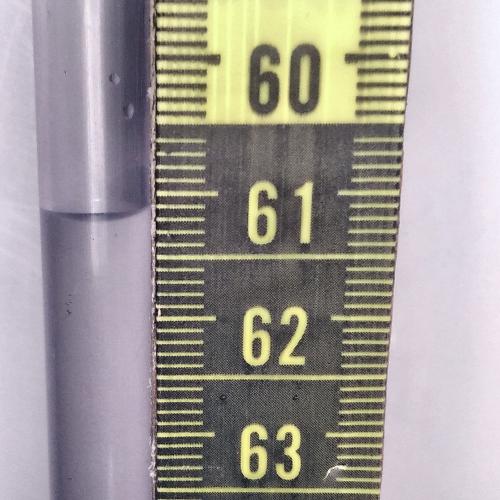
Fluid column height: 61.1 cm